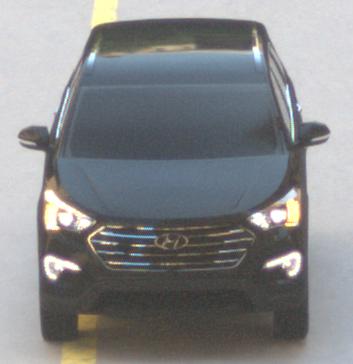
Make: Hyundai
Model: Santa Fe 2.4 GDI
Detailed model: Santa Fe (DM)
Model produced from: 2017/08
Model produced until: 2018/01
Doors: 5
Color: black
Road condition: dry road
Daytime: morning or afternoon
Contrast: low contrast